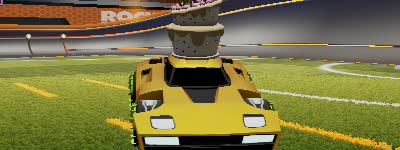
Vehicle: breakout